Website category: camera
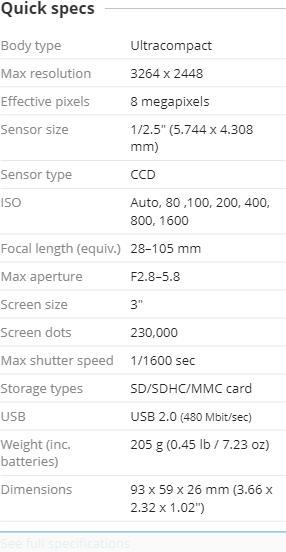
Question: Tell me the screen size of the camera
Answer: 3

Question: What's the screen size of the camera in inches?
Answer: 3

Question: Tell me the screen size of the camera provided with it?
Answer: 3

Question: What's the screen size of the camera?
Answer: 3

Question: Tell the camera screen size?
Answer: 3

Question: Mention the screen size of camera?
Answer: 3

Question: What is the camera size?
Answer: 3

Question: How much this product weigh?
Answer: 205 g (0.45 lb / 7.23 oz )

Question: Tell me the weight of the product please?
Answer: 205 g (0.45 lb / 7.23 oz )

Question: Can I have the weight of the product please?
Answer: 205 g (0.45 lb / 7.23 oz )

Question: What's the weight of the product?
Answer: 205 g (0.45 lb / 7.23 oz )

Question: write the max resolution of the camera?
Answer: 3264 x 2448

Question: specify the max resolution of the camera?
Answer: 3264 x 2448

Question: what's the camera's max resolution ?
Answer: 3264 x 2448

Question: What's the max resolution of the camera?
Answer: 3264 x 2448

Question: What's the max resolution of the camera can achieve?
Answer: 3264 x 2448

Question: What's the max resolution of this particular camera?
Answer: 3264 x 2448

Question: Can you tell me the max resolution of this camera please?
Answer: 3264 x 2448

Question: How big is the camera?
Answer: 93 x 59 x 26 mm (3.66 x 2.32 x 1.02 )

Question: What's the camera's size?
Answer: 93 x 59 x 26 mm (3.66 x 2.32 x 1.02 )

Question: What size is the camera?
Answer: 93 x 59 x 26 mm (3.66 x 2.32 x 1.02 )

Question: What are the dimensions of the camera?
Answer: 93 x 59 x 26 mm (3.66 x 2.32 x 1.02 )

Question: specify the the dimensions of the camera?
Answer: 93 x 59 x 26 mm (3.66 x 2.32 x 1.02 )

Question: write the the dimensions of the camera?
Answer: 93 x 59 x 26 mm (3.66 x 2.32 x 1.02 )

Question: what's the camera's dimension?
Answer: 93 x 59 x 26 mm (3.66 x 2.32 x 1.02 )